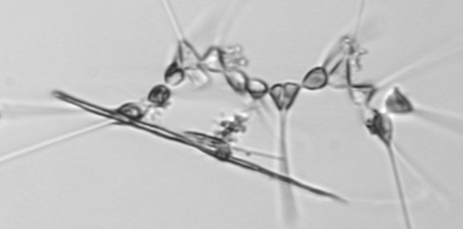
Label: Asterionellopsis_glacialis